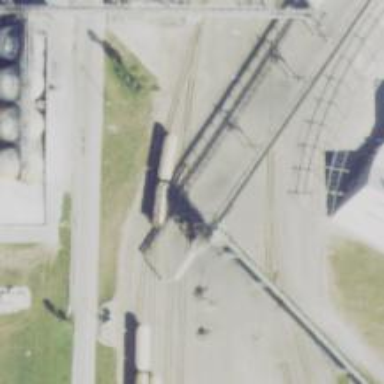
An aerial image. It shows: Rail spur service.